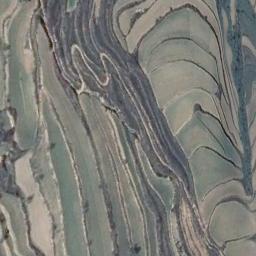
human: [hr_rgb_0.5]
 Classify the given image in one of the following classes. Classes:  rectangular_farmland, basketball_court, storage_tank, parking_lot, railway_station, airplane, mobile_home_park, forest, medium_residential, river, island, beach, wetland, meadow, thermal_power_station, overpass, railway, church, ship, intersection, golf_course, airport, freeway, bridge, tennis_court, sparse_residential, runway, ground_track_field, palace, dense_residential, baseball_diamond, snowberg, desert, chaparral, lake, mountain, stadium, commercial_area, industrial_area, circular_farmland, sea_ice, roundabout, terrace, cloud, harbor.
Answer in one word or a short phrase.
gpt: terrace